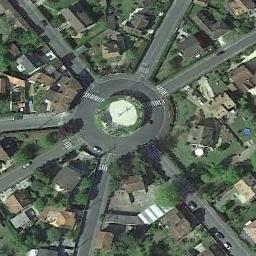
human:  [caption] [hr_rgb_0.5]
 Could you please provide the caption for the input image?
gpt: There are many buildings and trees around the roundabout .

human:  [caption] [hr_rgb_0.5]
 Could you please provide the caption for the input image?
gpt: The roundabout with some exits and entrances is in the residential area .

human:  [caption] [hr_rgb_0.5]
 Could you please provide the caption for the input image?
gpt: There are many bifurcation roads with many moving and waiting vehicles, And many neatly arranged tall buildings and some trees around the roundabout .

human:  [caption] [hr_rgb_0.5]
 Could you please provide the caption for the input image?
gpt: The roundabout is on the grass next to trees and buildings .

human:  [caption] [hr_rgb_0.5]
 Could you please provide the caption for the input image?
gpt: There are many buildings and green lawns near the roundabout .